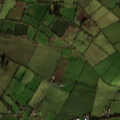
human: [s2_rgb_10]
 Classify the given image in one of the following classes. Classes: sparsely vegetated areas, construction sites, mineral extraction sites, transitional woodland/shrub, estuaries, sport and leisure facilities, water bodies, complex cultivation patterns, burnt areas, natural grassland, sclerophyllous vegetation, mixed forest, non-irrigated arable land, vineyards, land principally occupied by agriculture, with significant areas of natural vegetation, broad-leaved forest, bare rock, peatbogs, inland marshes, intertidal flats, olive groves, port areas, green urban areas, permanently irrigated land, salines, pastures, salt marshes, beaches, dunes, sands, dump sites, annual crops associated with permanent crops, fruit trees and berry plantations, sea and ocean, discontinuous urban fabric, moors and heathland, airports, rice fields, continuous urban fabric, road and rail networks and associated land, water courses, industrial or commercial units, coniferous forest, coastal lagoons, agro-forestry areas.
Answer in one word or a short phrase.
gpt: pastures